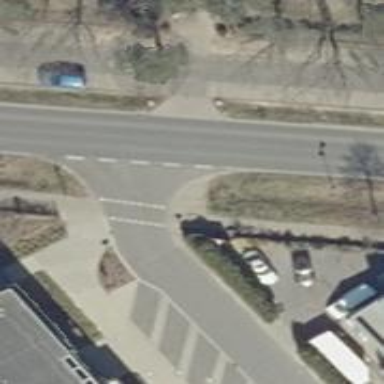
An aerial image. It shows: Road with "give way" sign.